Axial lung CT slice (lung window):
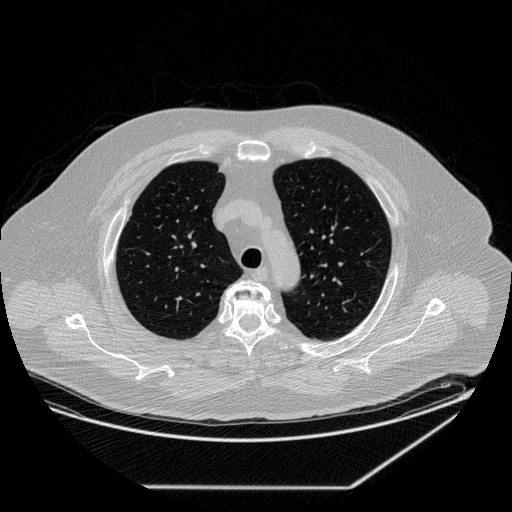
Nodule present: no